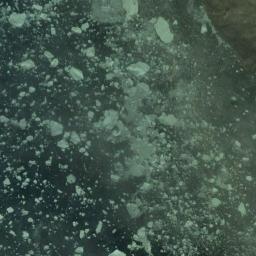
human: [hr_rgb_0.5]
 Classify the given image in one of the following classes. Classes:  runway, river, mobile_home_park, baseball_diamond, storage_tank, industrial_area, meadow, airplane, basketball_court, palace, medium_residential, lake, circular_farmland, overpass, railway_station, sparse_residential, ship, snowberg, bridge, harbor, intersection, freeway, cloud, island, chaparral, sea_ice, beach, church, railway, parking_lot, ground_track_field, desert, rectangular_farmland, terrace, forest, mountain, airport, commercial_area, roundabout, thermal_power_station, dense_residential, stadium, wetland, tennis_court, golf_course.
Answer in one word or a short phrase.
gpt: sea_ice